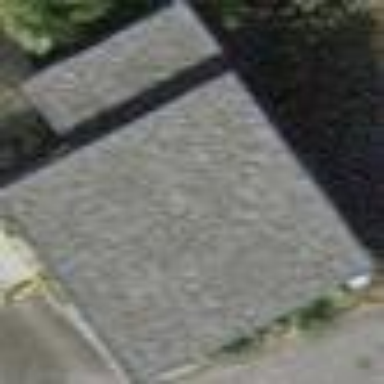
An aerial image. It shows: Carport building.